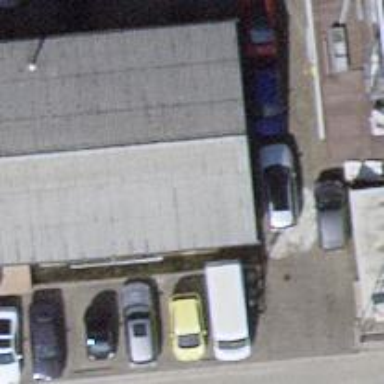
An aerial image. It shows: Car repair shop.